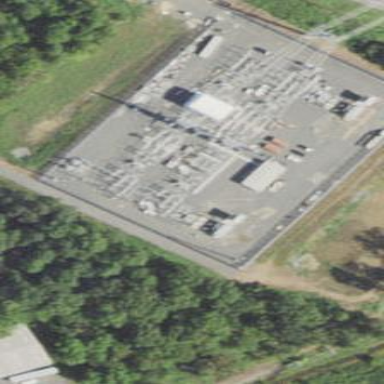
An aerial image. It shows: Substation with transition function surrounded by fence.